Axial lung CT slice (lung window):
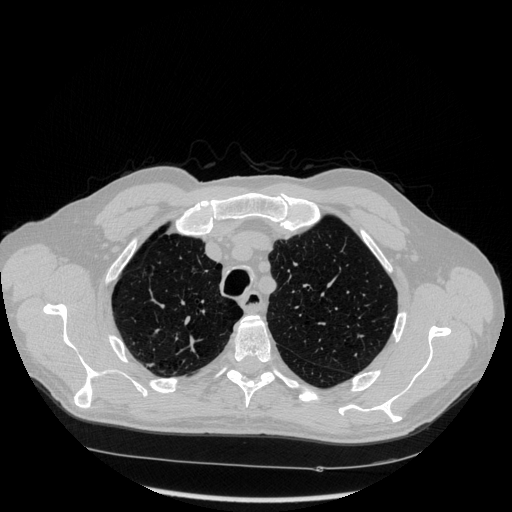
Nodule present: no